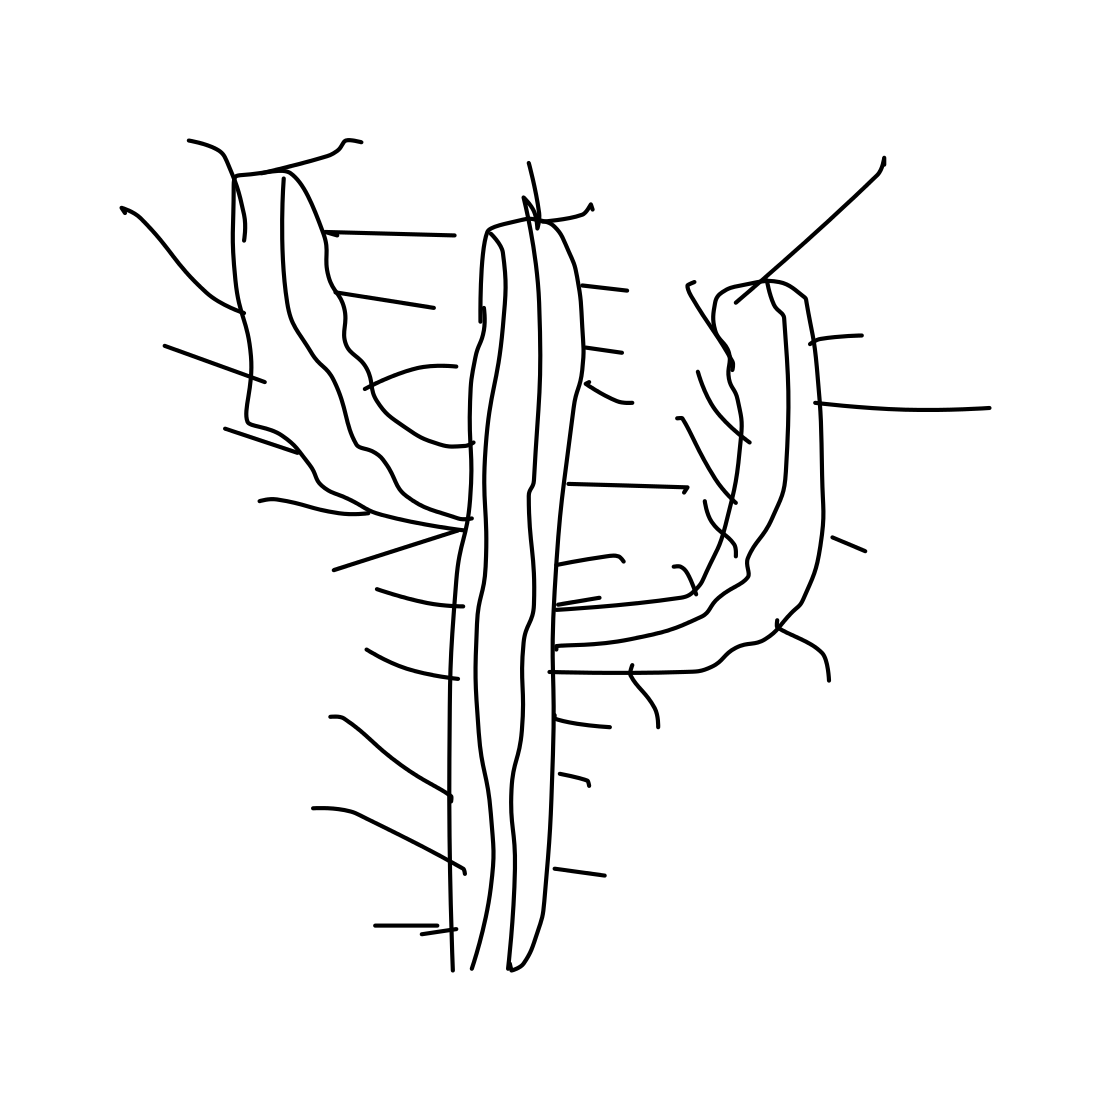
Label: cactus